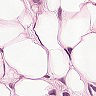
Metastatic tissue present: yes